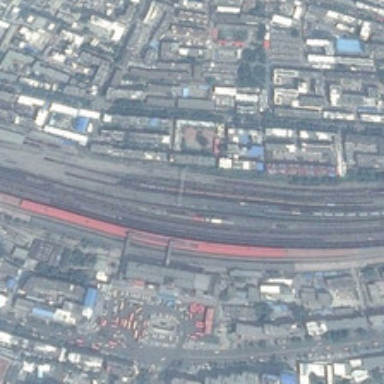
Many buildings and some green trees are in two sides of a railway station .